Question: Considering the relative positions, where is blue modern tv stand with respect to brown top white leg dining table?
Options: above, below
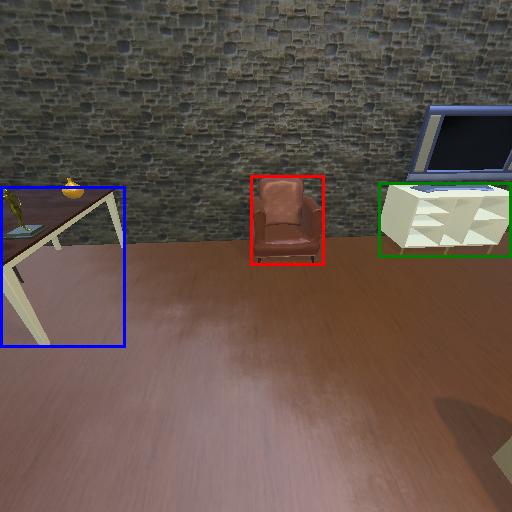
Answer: above